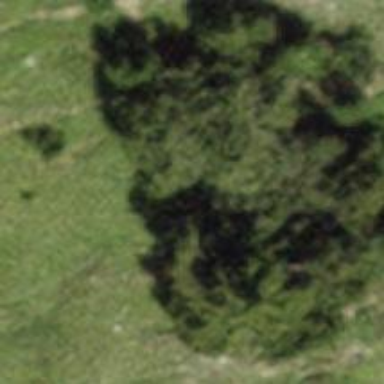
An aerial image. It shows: Forest area.